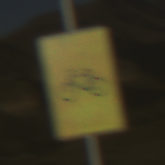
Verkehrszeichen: RadverkehrOhnePfeilsymbol
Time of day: SunriseSunset
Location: Outdoor (Nature)
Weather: Clear
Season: NotSpecified
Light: Natural